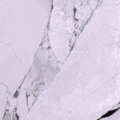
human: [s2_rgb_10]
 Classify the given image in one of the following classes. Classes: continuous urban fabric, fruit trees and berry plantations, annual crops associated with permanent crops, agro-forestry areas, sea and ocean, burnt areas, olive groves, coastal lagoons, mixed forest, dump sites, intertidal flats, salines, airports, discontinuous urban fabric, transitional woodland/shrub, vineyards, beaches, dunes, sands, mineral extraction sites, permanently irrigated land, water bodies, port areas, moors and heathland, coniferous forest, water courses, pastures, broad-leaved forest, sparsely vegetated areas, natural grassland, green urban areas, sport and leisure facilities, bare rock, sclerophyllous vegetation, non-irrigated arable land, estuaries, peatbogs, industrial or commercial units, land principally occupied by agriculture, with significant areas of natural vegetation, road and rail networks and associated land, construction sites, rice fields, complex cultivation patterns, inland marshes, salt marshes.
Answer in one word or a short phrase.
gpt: sea and ocean